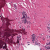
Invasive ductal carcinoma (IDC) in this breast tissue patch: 0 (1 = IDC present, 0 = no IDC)